Question: I have a wrapper div and many content blocks. The content block can be of any number.
'''
<div class="wrapper">
<div class="content-block">Something goes here</div>
<div class="content-block">Something goes here</div>
.
.
.
<div class="content-block">Something goes here</div>
</div>
'''
I wish to form a pyramid structure using these content-blocks as it appears below:

Is it possible to achieve pyramid like this? The above image is just an example, there can be more than 10 content-blocks or even less.
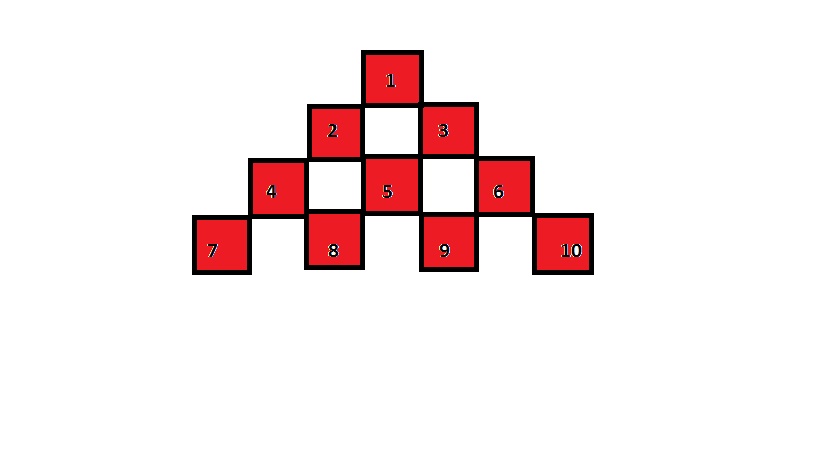
Answer: Check out this very simple JavaScript/CSS solution:
'''
var objContainer = document.getElementById("container"),
intLevels = 10,
strBlocksHTML = '';
// Using innerHTML is faster than DOM appendChild
for (var i = 0; i < intLevels; i++) {
for (var n = 0; n < i + 1; n++) {
strBlocksHTML += '<div class="buildingBlock"></div>';
}
strBlocksHTML += '<div></div>'; // Line break after each row
}
objContainer.innerHTML = strBlocksHTML;
'''
'''
.buildingBlock {
display: inline-block;
width: 20px;
height: 20px;
margin: 2px 5px;
background-color: #eee;
border: 2px solid #ccc;
}
#container {
text-align: center;
}
'''
'''
<div id="container"></div>
'''